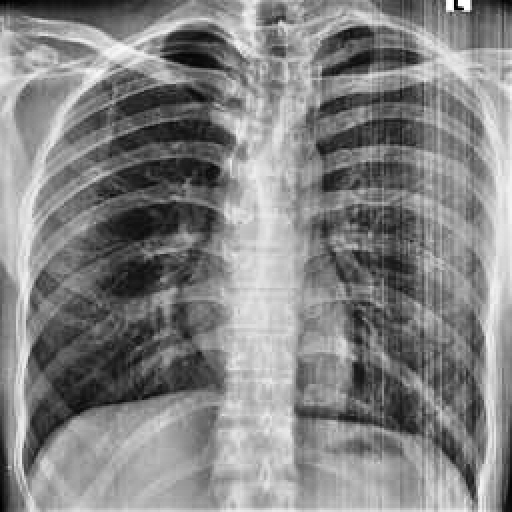
Finding: NORMAL